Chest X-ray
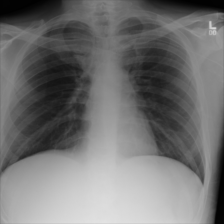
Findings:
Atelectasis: negative
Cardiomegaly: negative
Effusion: negative
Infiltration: negative
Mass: negative
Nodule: negative
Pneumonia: negative
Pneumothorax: negative
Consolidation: negative
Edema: negative
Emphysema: negative
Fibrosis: negative
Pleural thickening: negative
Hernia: negative